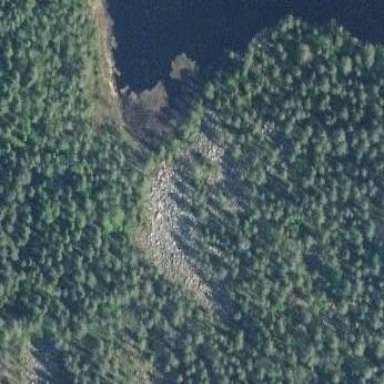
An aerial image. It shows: Landscape of bare rock.